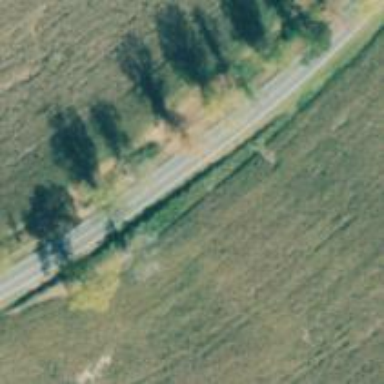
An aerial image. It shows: Secondary road.